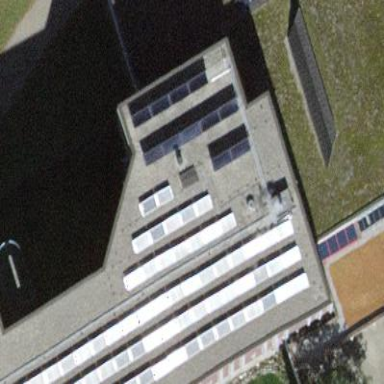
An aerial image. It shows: Flat-roofed school building.